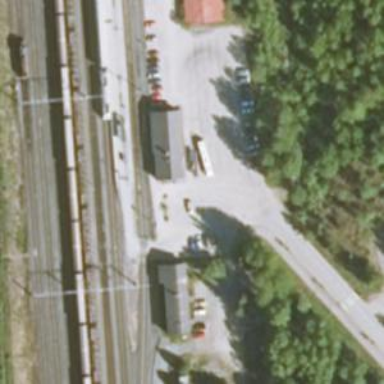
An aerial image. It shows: Electrified rail siding with contact line.